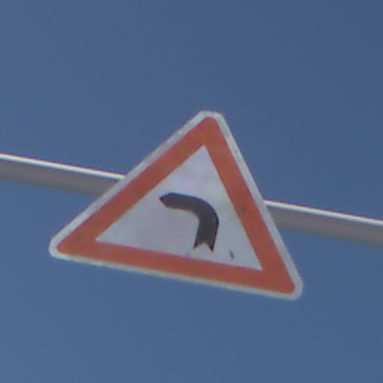
Verkehrszeichen: KurveLinks
Umgebung: Outdoor, Nature
Tageszeit: MorningAfternoon
Wetter: PartlyCloudy
Licht: Natural
Jahreszeit: Winter
Kontrast: HighContrast